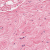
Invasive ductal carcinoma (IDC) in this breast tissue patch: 0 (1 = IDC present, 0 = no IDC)